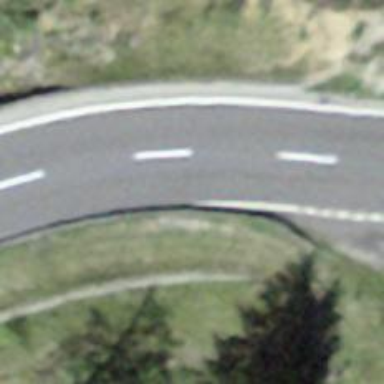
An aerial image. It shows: Secondary road with asphalt surface.